Question: What Design-Pattern would be intelligent in which following Components(simplified) exists:
3 Components
- GUI
- Data fetcher
- Database

I have no Access to the Server in the Internet, its just a Data-Source. The Data which lays in the Internet is always the newer one, the local-Database is just a copy(cache) of the one in the Internet. The GUI can request and update of the local cache, the Service-like-component fetches then asynchronously the newest data, which could take awhile.
The GUI shows only Data from the local Database, which he can fetch synchronously.
So my Question is, what classes would you use for the maybe longterm running Service with Progressbar capabilities ? Are there better Designs for this kind of "problem"? Are there better practices?
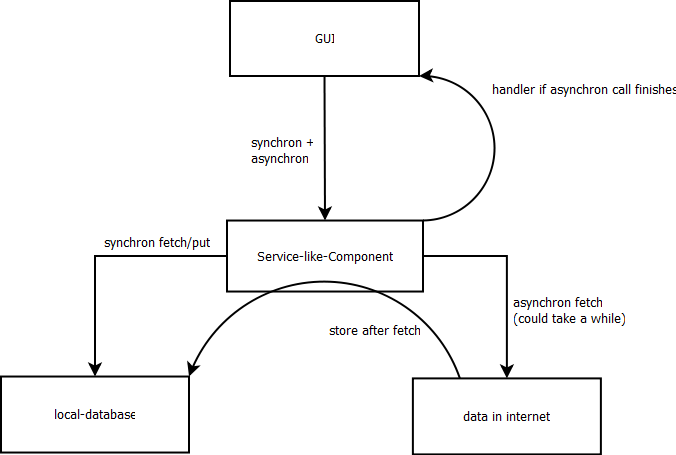
Answer: On the Service Like Component:
- 'jobId'- 'jobId'- 'AsyncTask'
Assuming you have the interface to get the progress of the update, you could utilize the <URL> to report the progress of the update. The method is specifically designed for that.
Your steps are roughly as follow:
- - 'onProgressUpdate'
'''
public class GetUpdateStatusAsyncTask extends AsyncTask {
protected Integer doInBackground(Integer... param) {
// this is the jobId that you get from the previous AsyncTask that you use to kick off the
// the update process
int jobId = param[0];
double percentCompleted = fetchStatus(jobId);
while(percentCompleted != 100.00) {
publishProgress(percentCompleted);
}
// return status code
return 1;
}
protected void onProgressUpdate(Double... progress) {
// set the progressBar here
}
protected void onPostExecute(Long result) {
// done, handle status code
}
private double fetchStatus(int jobId) {
double percentCompleted = 0.0;
// call interface to get the update based on the jobId
// return percentCompleted status or make a more complex object if you need
// more detail info
return percentCompleted;
}
}
'''